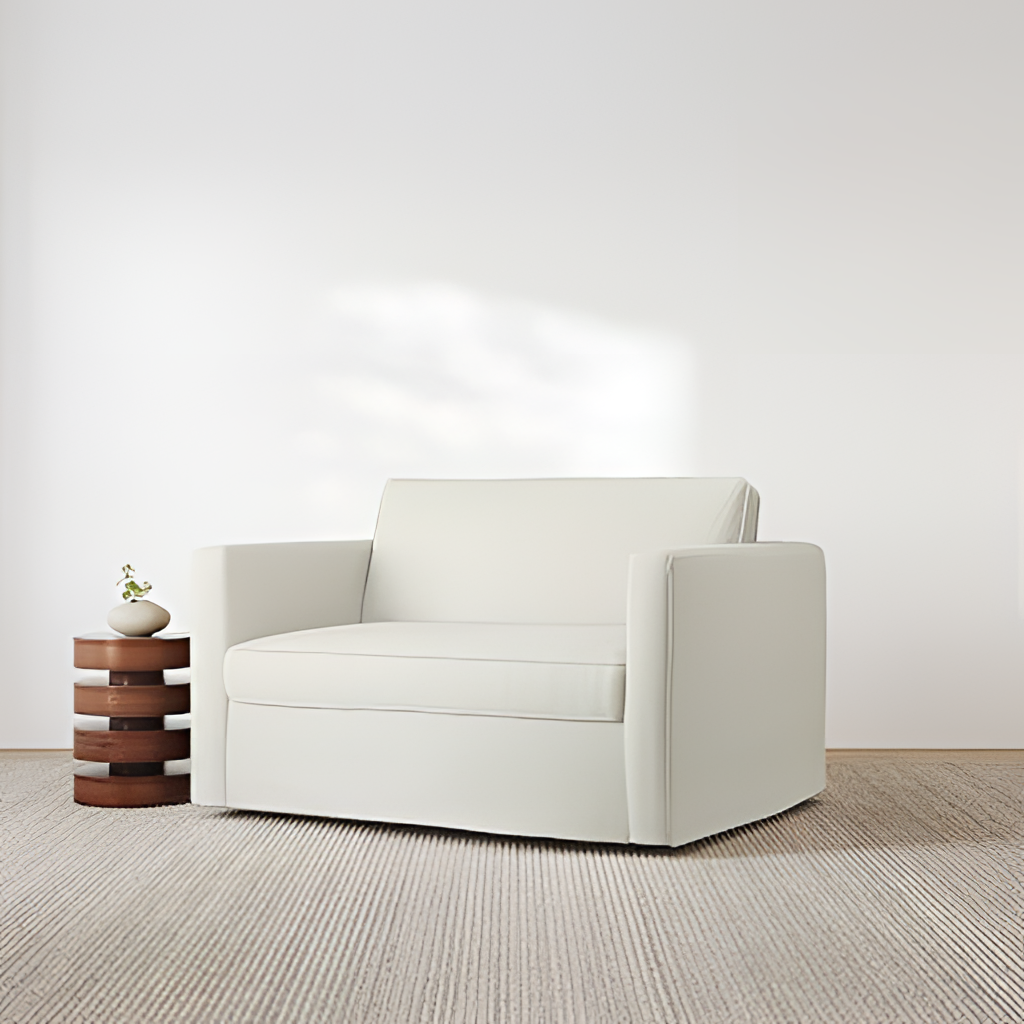
white leather armchair, living room, minimalist, carpet flooring, with ribbed pattern, white paint wallpaper, with solid pattern